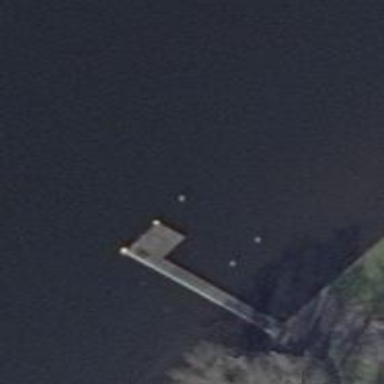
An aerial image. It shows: Man-made pier.